Chest X-ray. View position: PA
Patient age: 48
Patient sex: F
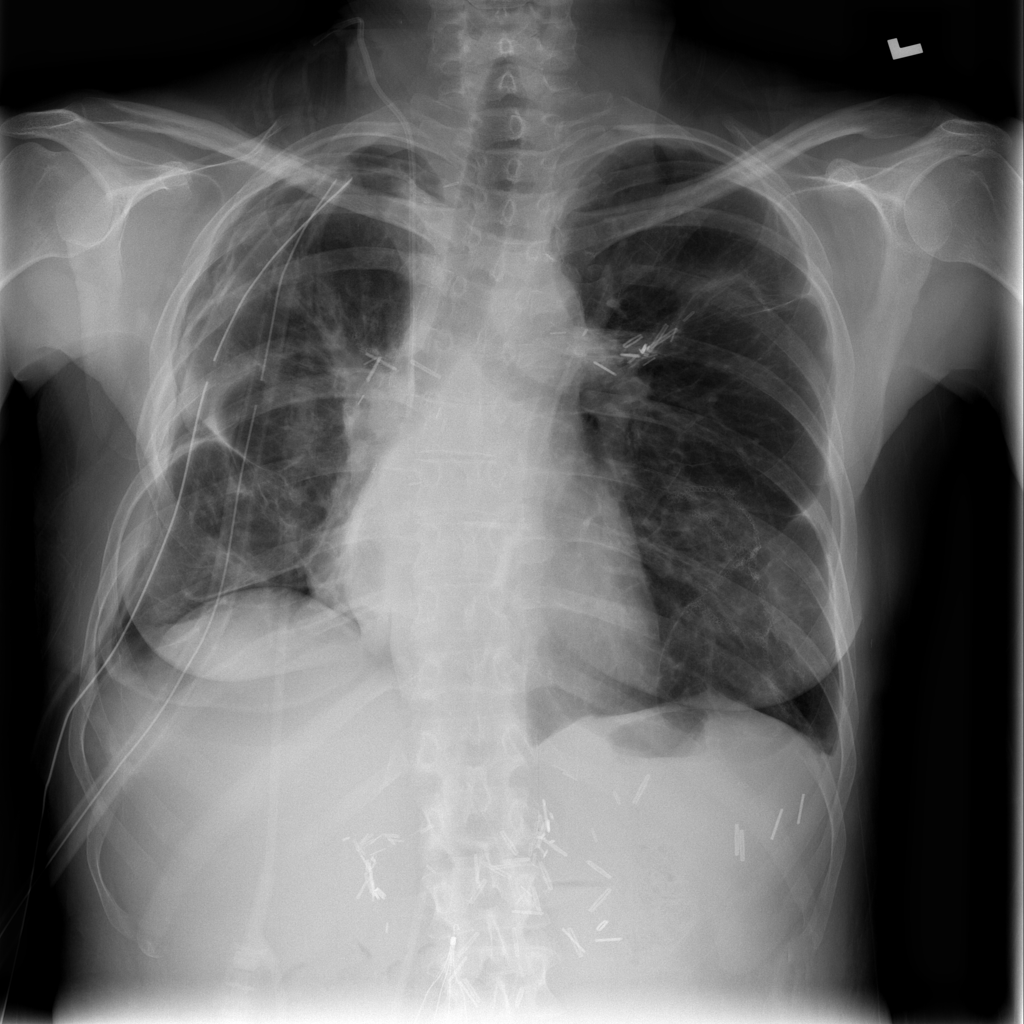
Finding: Pneumothorax